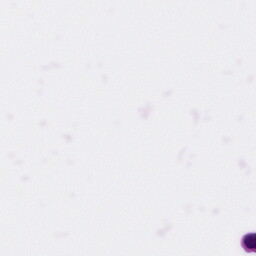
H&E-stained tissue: Pancreatic